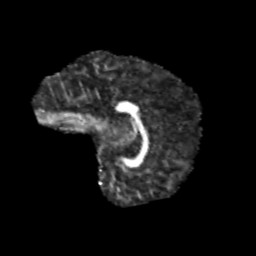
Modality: FA
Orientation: sagittal
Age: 12
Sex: female
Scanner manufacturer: siemens
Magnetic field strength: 3 T
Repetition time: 3.8 s
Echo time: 0.07 s